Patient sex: M
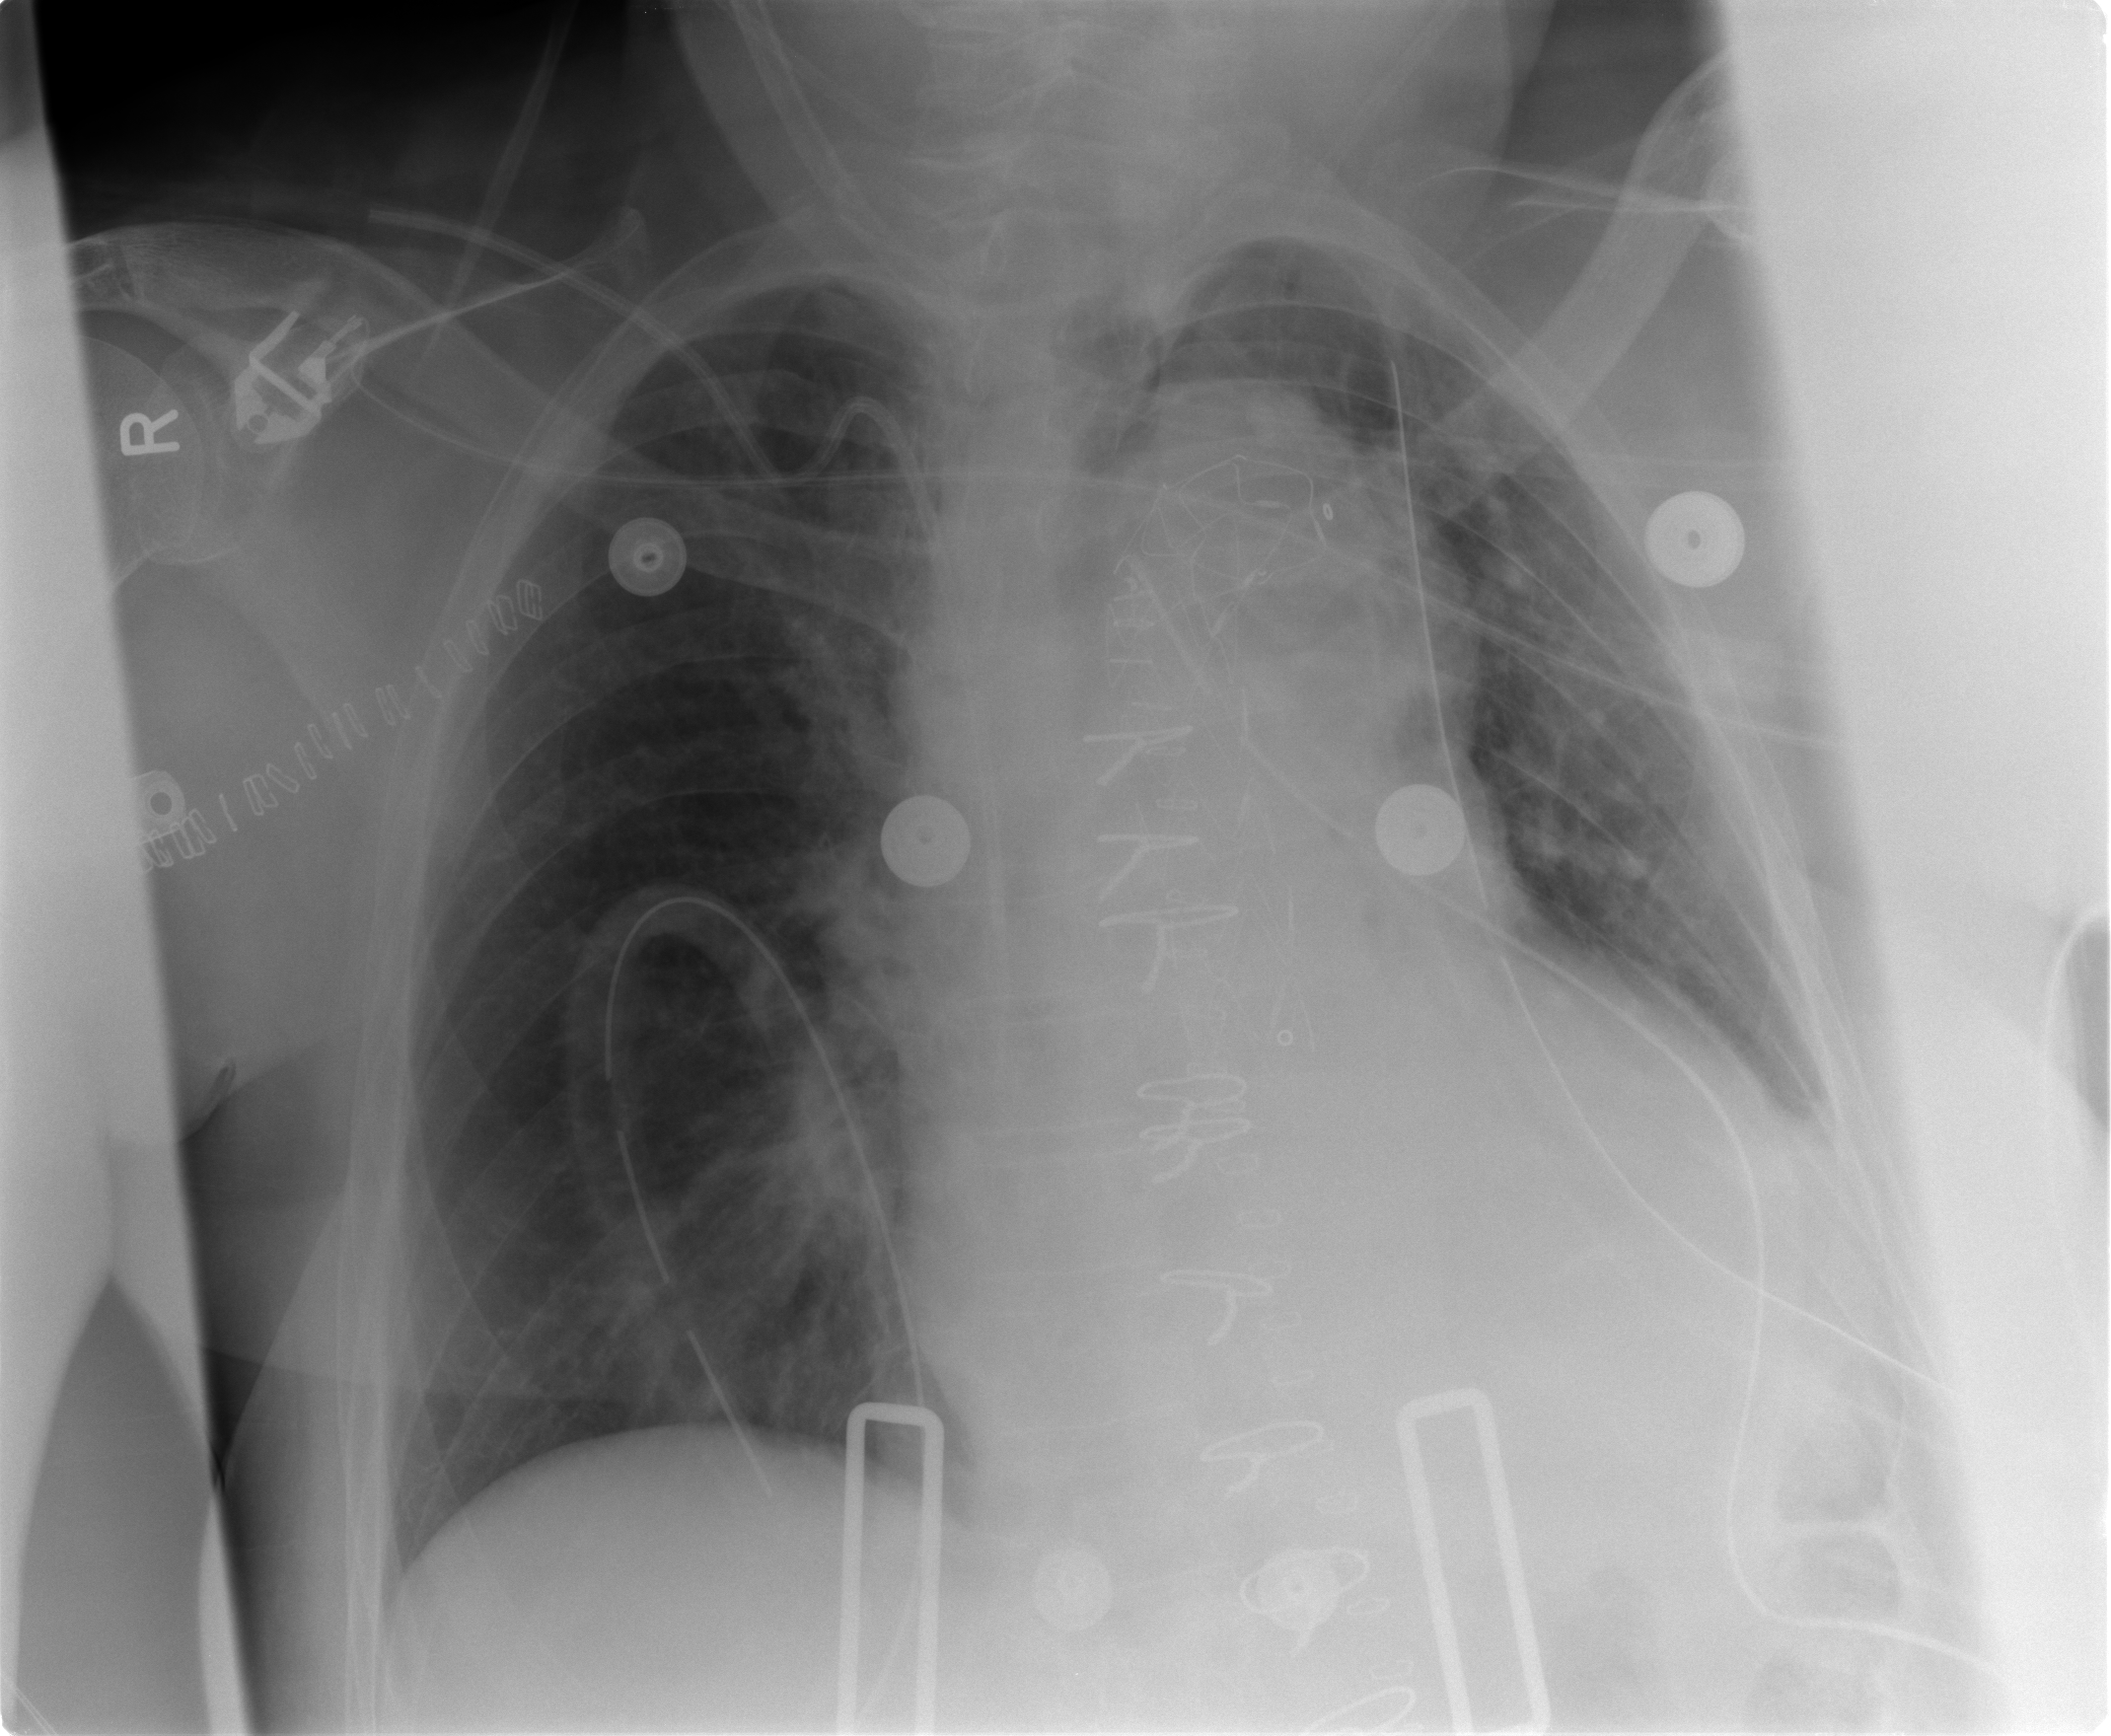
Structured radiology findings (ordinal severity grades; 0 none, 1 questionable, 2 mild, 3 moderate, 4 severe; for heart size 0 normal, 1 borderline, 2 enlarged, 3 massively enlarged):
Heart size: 0
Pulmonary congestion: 0
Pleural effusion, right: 0
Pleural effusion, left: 2
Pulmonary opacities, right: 0
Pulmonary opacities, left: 0
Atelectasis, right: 0
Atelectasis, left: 2